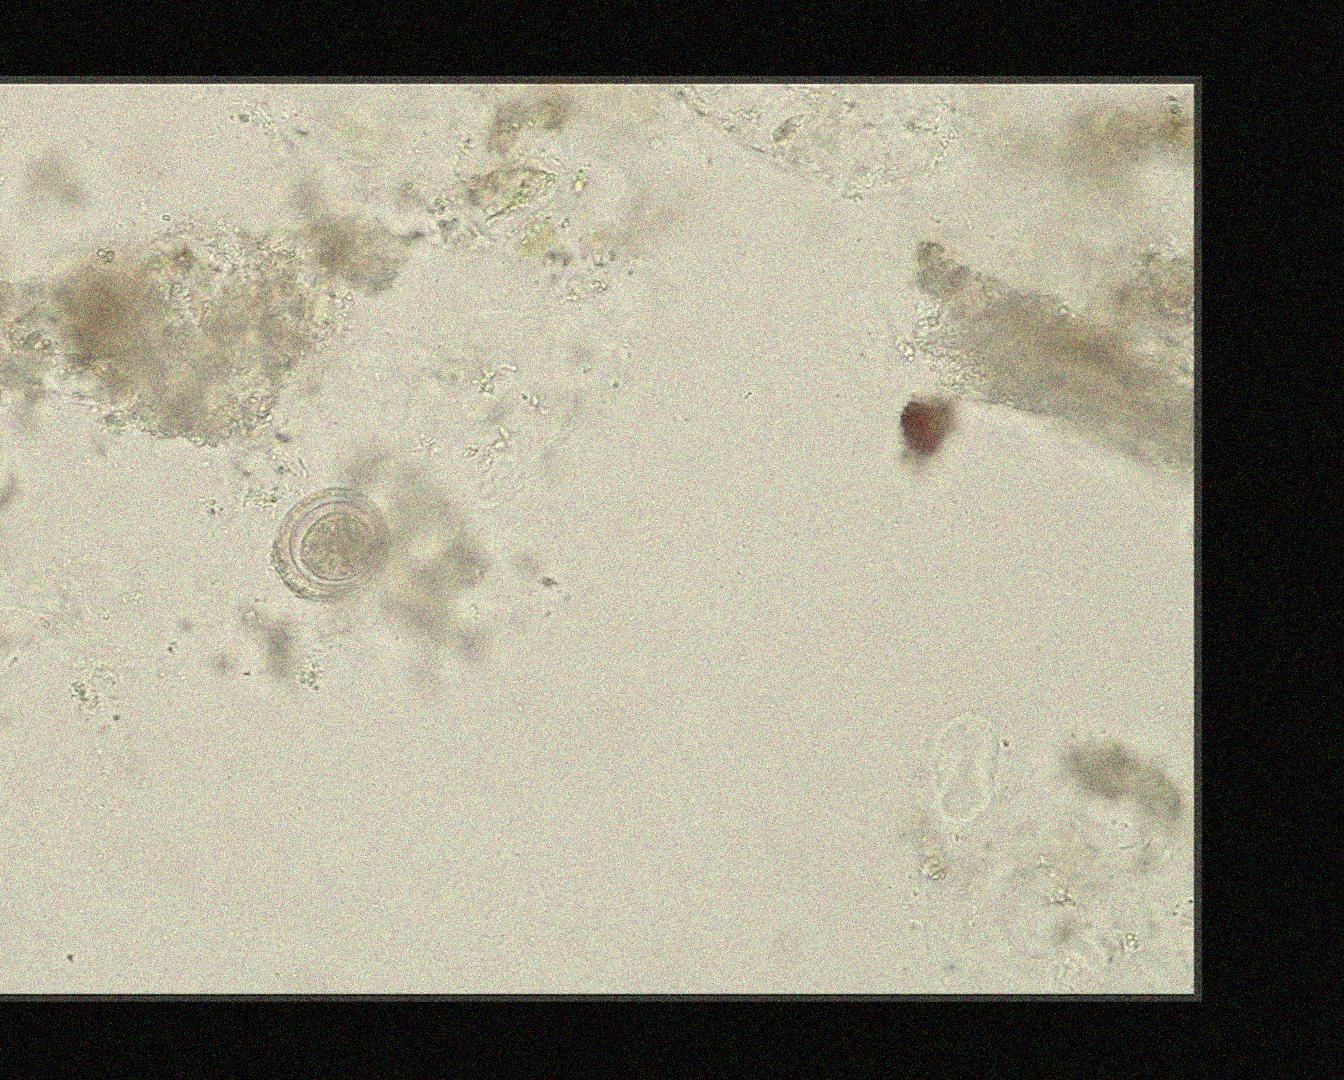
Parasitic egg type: Hymenolepis nana